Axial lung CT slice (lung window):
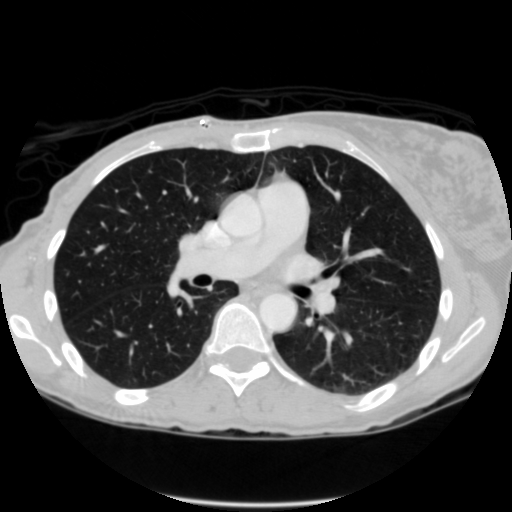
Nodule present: no